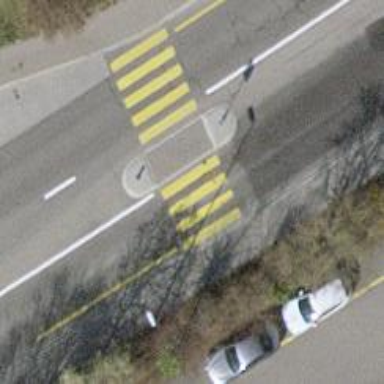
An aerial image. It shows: Uncontrolled zebra crossing with central island.